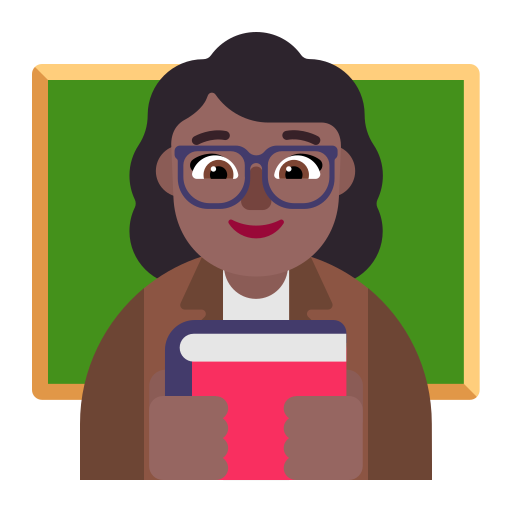
woman teacher flat  dark